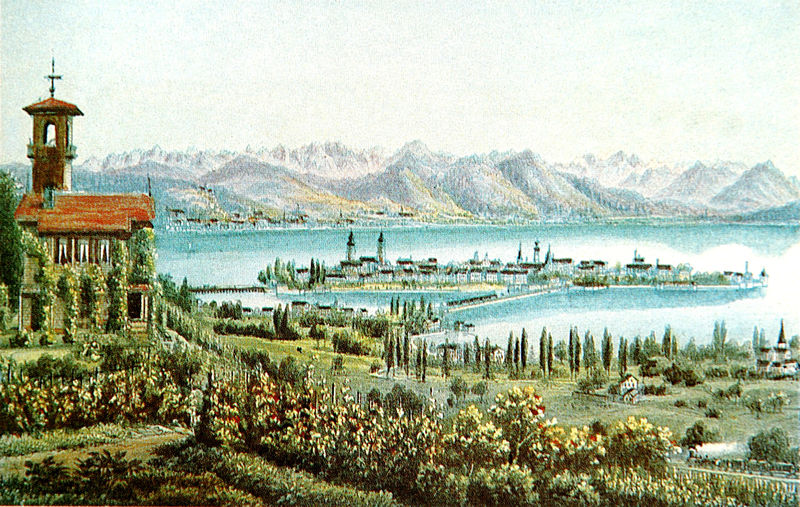
Titel: Ansicht von Lindau vom Hoyerberg
Künstler: R. Dinkenmann
Standort: Lindau
Institution: Stadtmuseum
Schlagwörter: baum, berg, blau, blätter, felsen, gemälde, himmel, meer, schatten, wasser, weiß, wolken, aquarell, bäume, fluss, gelb, grün, landschaft, ocker, see, stadt, teich, ufer, blumen, braun, fenster, grau, hell, hintergrund, licht, orange, pastell, schwarz, strasse, türkis, ölbild, anlage, blüten, dach, gebäude, gras, haus, park, rot, weg, wiese, wolke, beige, malerei, bild, öl, horizont, häuser, hügel, natur, pappeln, spiegelung, strauch, brücke, busch, büsche, gewässer, kirche, sträucher, wege, insel, land, verbindung, pflanzen, tal, anhöhe, kamin, schornstein, turm, garten, ranken, zypressen, sommer, ansicht, fassaden, italien, ort, süden, pointilismus, berge, bergspitzen, farben, gebirge, gipfel, kette, modern, zug, dorf, dächer, allee, bergkette, lila, nebel, tag, massiv, herbst, naiv, damm, hafen, dampf, steg, wein, gardinen, unscharf, kirchen, kirchtürme, ortschaft, glockenturm, kloster, kreuz, türmchen, türme, alpen, urlaub, zypresse, druck, stich, koloriert, flora, villa, lanschaft, eisenbahn, lokomotive, strassen, kapelle, fauna, stauden, tomaten, bodensee, mediterran, städte, reben, sträcuher, bau, bauten, bergmassiv, hügelkette, lagune, weinberg, weinreben, weinstöcke, halbinsel, gartenanlage, vorgelagert, rebstöcke, weinberge, bergketten, insel mainau, mainau, schattenm, soitze, ofer, kirchlein, krichen, lindau, sakraler bau, ibnsel, bergpanorana